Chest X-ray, AP view. Patient: 38 years old, sex M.
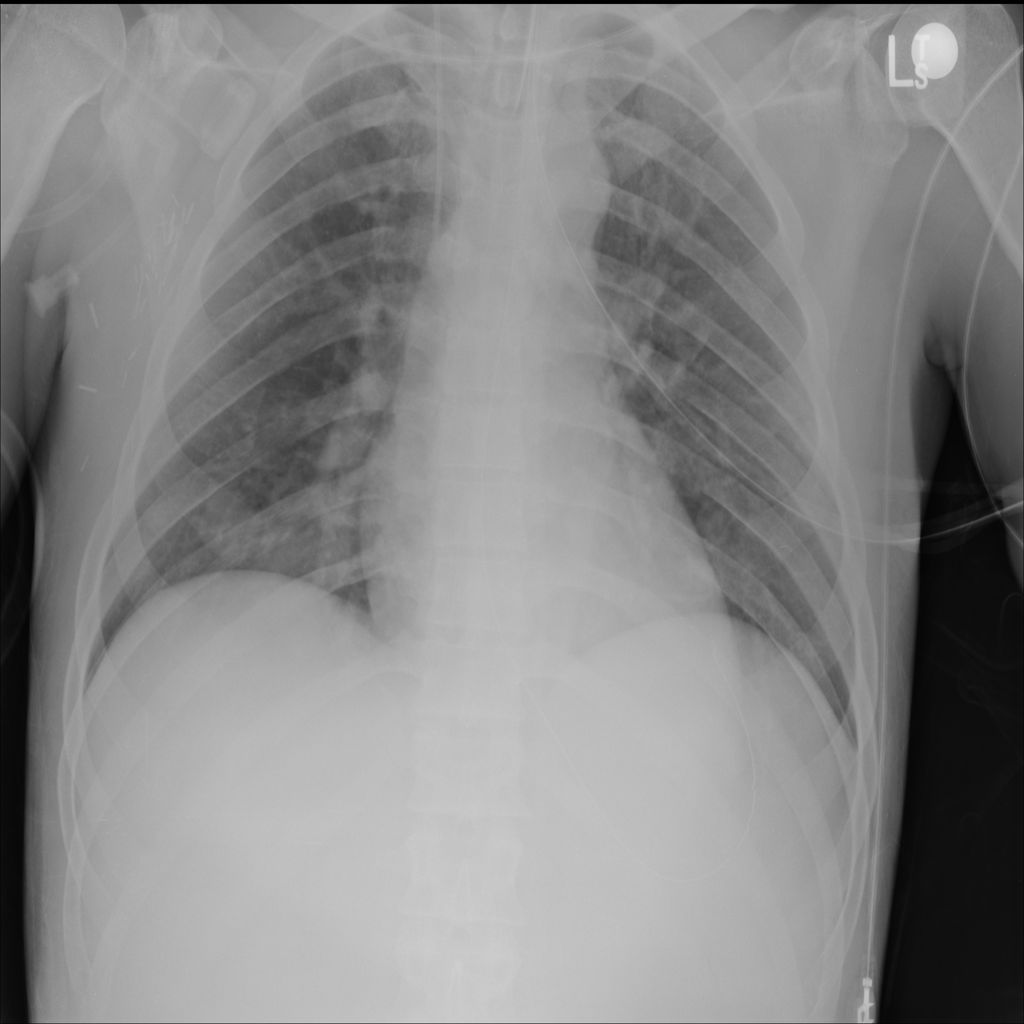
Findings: Nodule